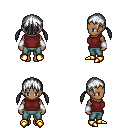
a pixel art fantasy rpg character, female body template, human, dark skin, maroon sleeveless shirt, teal pants, white twin-tailed hairstyle, white cloth bracers, gold boots, four views (front, back, left, right), 2x2 character sprite sheet, small pixel art, hard edges, no anti-aliasing